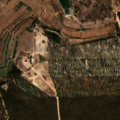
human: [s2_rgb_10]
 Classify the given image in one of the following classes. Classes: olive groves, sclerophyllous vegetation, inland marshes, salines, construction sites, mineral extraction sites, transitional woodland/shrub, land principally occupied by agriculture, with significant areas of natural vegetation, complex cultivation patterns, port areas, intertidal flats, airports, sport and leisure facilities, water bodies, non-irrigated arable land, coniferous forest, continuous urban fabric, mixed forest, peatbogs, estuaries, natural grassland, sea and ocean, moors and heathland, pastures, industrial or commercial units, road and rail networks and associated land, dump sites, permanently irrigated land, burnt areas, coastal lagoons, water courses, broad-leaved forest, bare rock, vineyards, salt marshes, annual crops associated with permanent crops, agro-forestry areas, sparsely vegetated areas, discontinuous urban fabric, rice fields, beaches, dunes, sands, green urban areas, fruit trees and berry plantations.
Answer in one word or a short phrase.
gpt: non-irrigated arable land, rice fields, agro-forestry areas, broad-leaved forest, coniferous forest